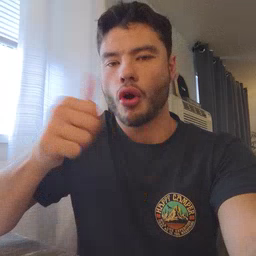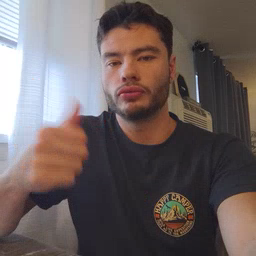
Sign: another